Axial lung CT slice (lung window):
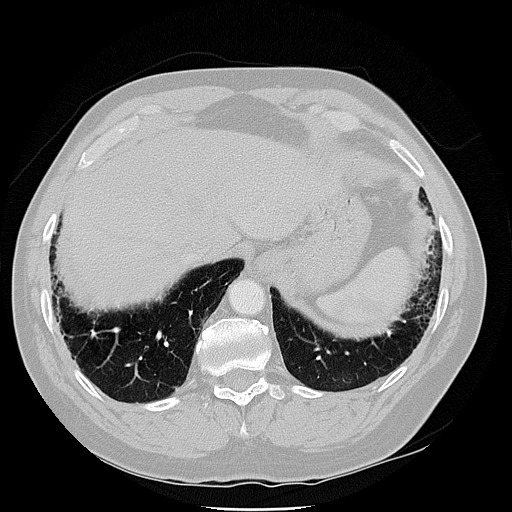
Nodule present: no